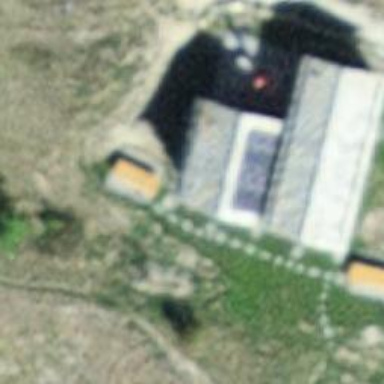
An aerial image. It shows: Simple house.